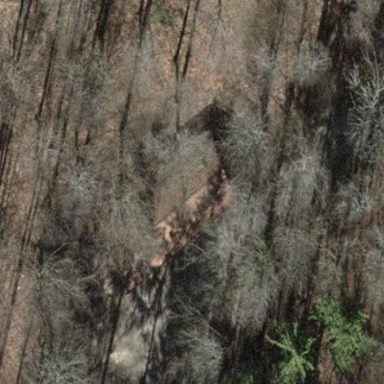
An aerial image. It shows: Hut.